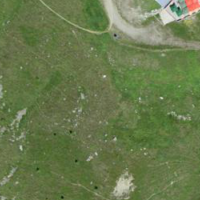
EUNIS habitat code: 26
Species observed at this site:
Marmota marmota
Arnica montana
Botrychium lunaria
Epilobium alpestre